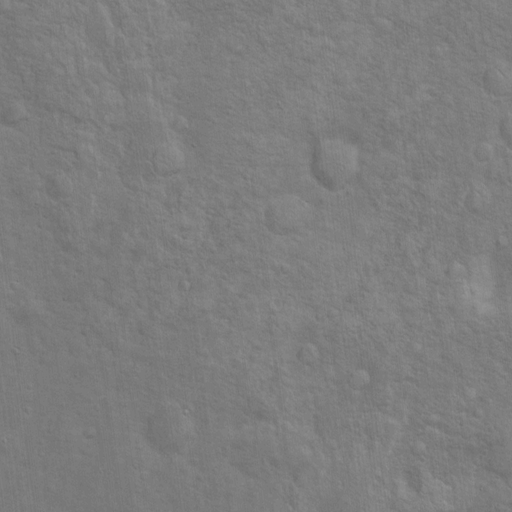
Classes present: Background